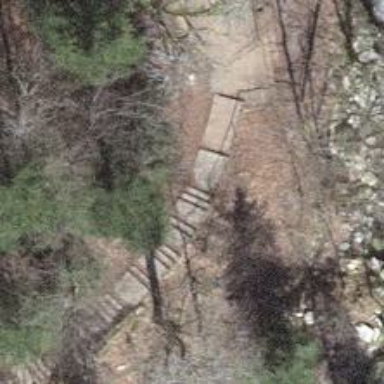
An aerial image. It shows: Concrete steps.